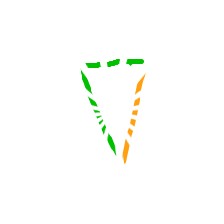
Shape: triangle